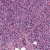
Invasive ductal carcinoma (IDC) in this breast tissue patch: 1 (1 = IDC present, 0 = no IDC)